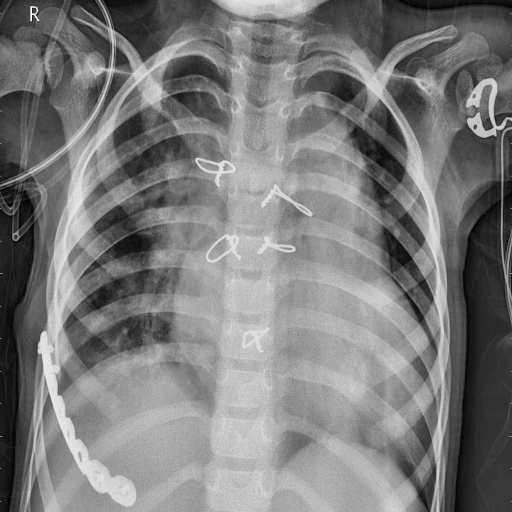
Finding: PNEUMONIA